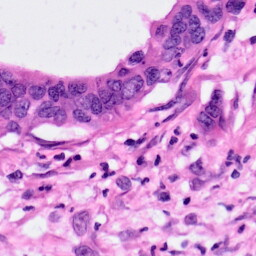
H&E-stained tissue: Pancreatic